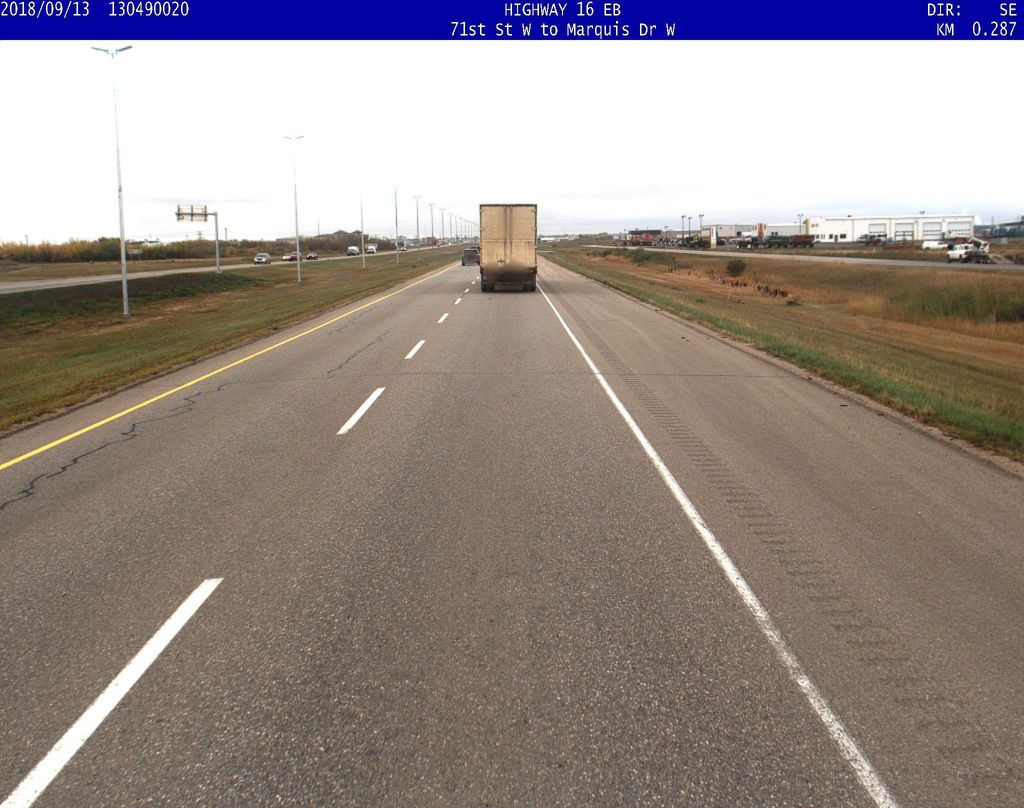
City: saskatoon